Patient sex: M
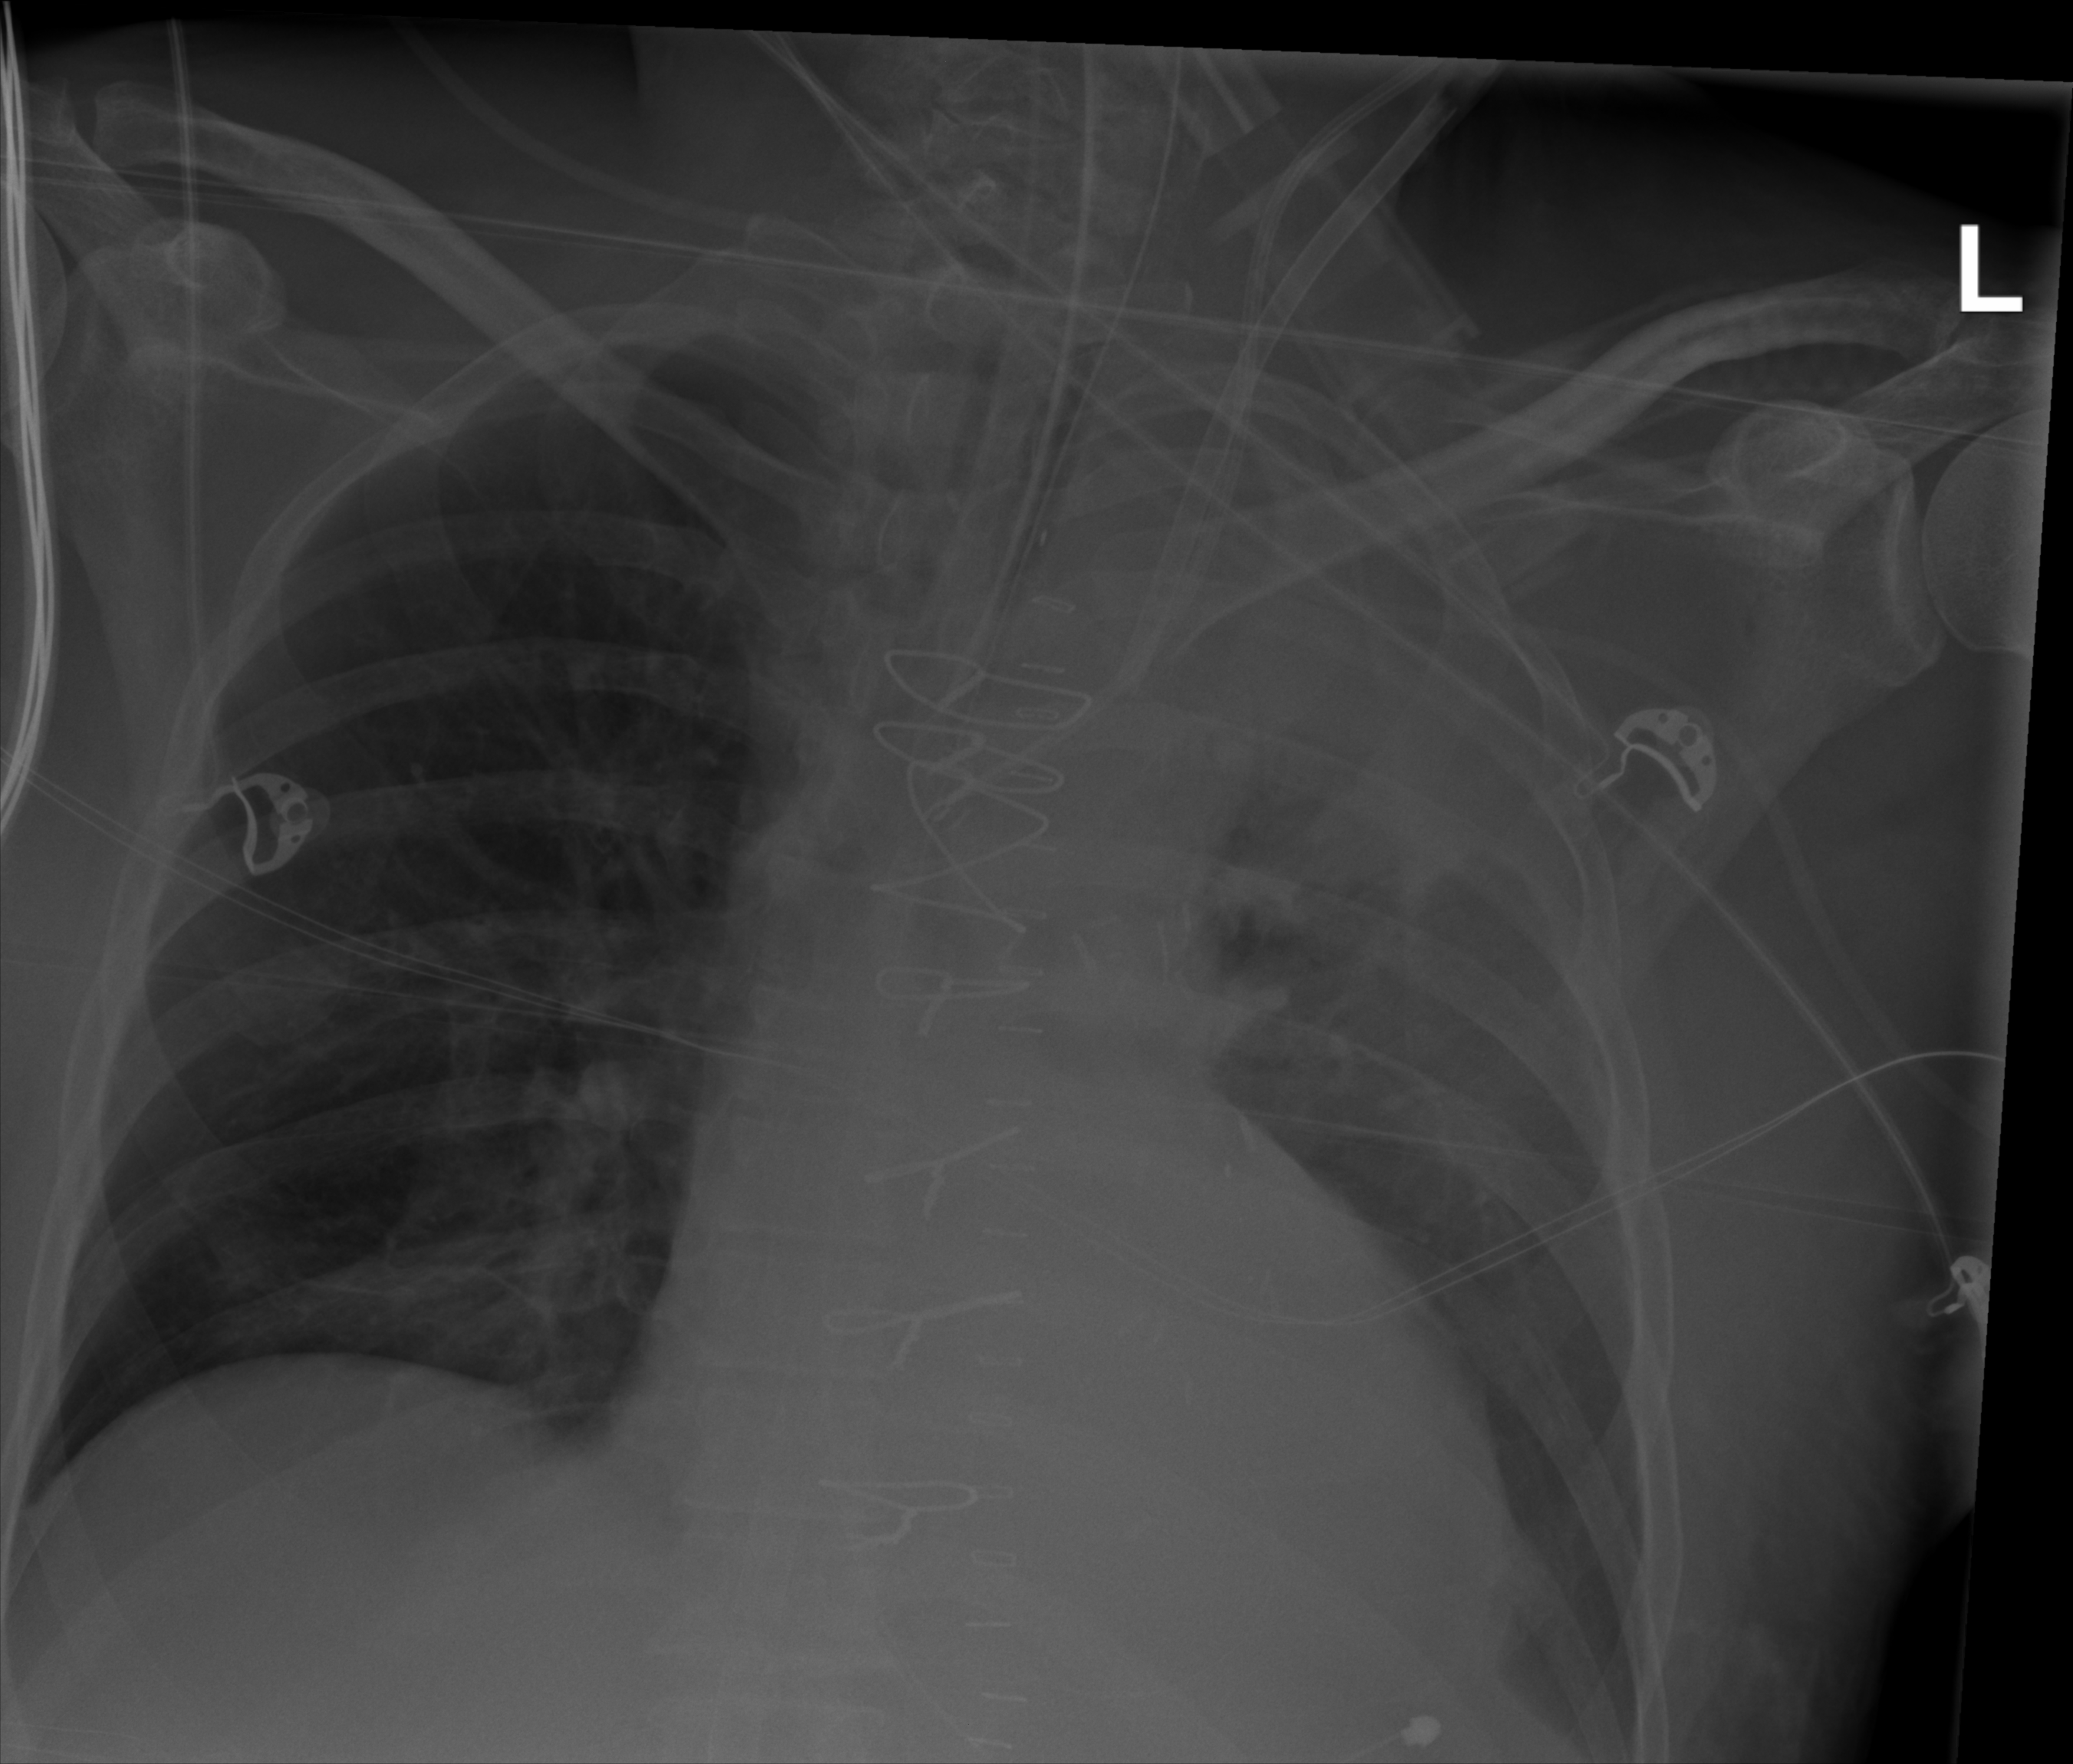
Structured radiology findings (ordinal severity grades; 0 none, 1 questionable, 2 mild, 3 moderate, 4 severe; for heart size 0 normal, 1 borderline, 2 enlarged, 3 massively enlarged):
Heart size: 1
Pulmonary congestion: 0
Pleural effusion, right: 0
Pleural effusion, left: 3
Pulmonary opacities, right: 0
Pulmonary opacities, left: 0
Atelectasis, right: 2
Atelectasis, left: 3